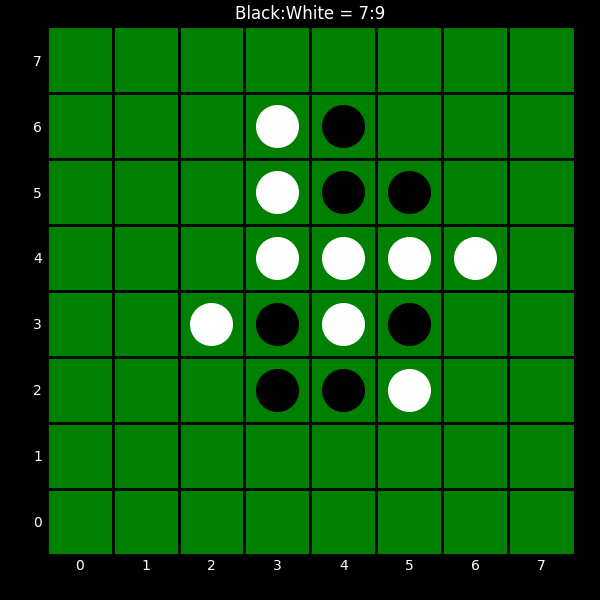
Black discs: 7
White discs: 9